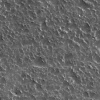
Atmospheric dust classification: not_dusty